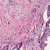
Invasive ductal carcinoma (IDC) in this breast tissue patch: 1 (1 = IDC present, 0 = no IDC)